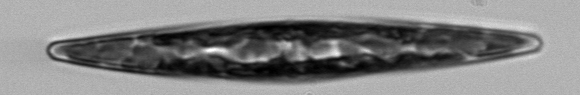
Label: Pleurosigma